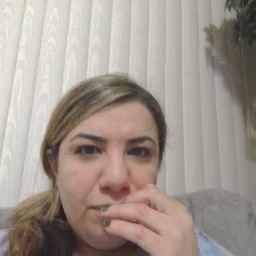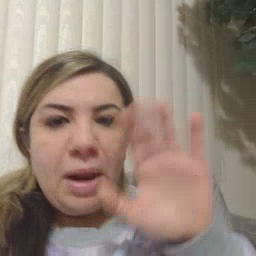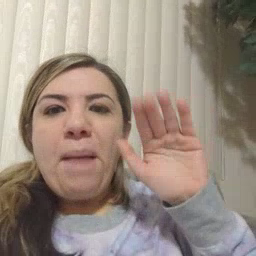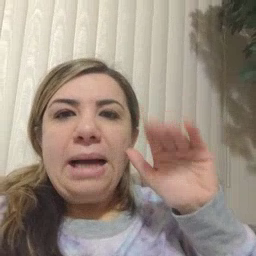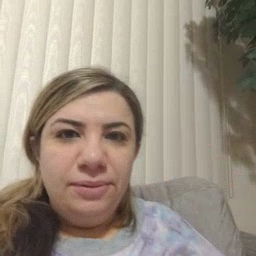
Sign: bye